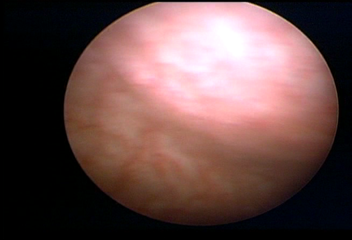
Modality: WLC
Class: Normal mucosa
Bladder cancer association: No